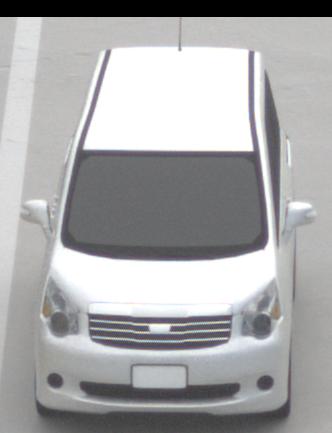
Make: Toyota
Model: Noah
Detailed model: Voxy R70G
Model produced from: 2007
Model produced until: 2013
Doors: 5
Color: white
Road condition: dry road
Daytime: midday
Contrast: low contrast